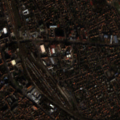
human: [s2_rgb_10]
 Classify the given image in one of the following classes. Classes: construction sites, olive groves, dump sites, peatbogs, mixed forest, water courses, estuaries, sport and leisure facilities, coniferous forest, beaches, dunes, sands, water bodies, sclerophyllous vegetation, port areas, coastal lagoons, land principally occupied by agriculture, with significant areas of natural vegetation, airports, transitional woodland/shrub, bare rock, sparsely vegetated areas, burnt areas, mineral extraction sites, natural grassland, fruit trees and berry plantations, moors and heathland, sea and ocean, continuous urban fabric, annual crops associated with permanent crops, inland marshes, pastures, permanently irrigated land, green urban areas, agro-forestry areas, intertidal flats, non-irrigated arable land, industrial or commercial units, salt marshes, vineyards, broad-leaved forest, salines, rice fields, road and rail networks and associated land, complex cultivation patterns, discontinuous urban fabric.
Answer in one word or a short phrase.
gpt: continuous urban fabric, discontinuous urban fabric, industrial or commercial units, road and rail networks and associated land